Question: nested classes SuperView and NestedView.
'''
class SuperView : UIImageView {
class NestedView : UIImageView {
var text : String = "Nested View"
}
var text : String = "Super View"
var nested : NestedView?
}
'''
to set for a UIImageView the property named "Custom Class Name" to value "NestedView" inside the inspector of the storyboard scene. But the Interface Builder couldn't find "NestedView" class.

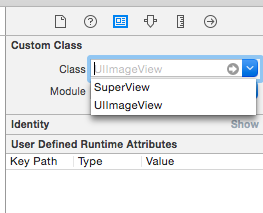
Answer: At this time, I think that Interface Builder only recognizes the names of Objective-C classes. You can still make Interface Builder find a nested class with the @objc keyword:
'''
class SuperView: UIView {
@objc(SVNestedView) class NestedView: UIImageView {
}
}
'''
Then, in Interface Builder, specify that th view is of class SVNestedView. Since Objective-C isn't namespaced, you still need to pick unique names for each nested class, but at least the Swift side is properly namespaced.